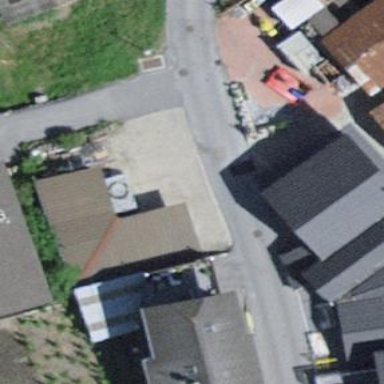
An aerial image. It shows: Garage building.